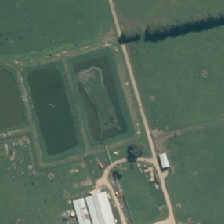
Land cover: lake_pond